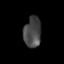
Tissue: lung
Cell type: Epithelial cells
Senescence score: 0.1007
Nuclear area (px): 516
Mean DAPI intensity: 71.25